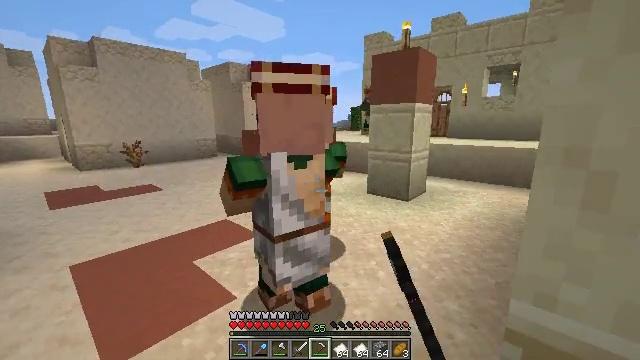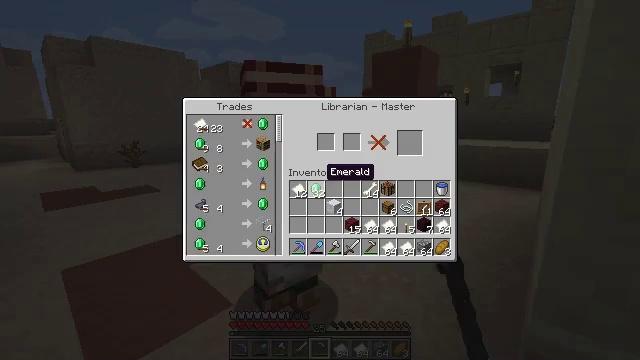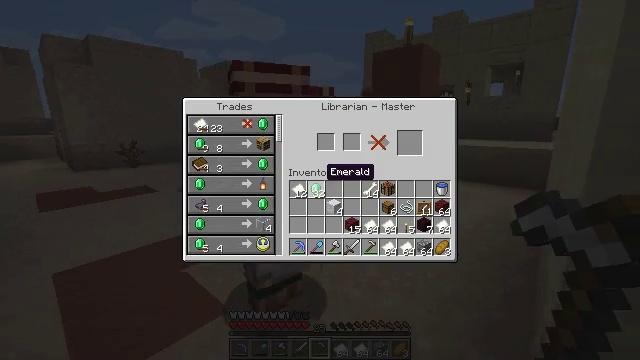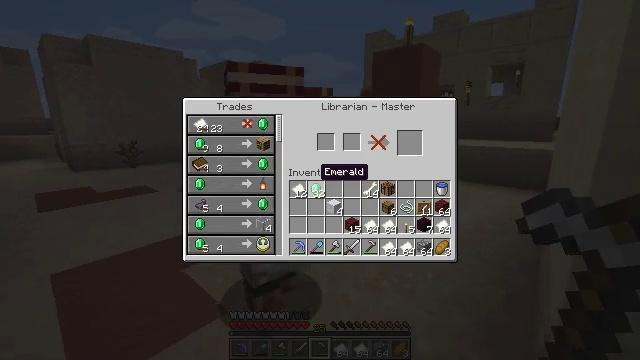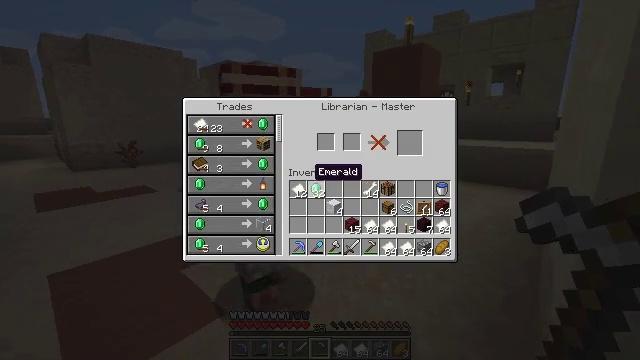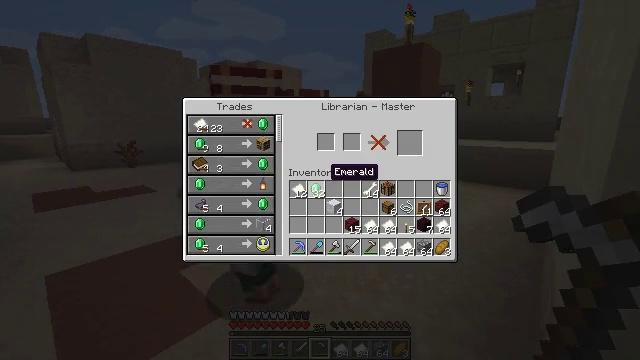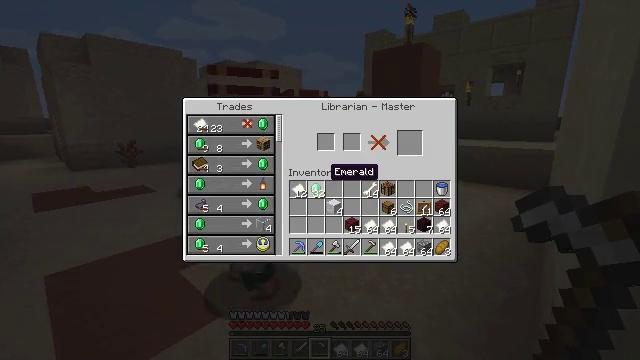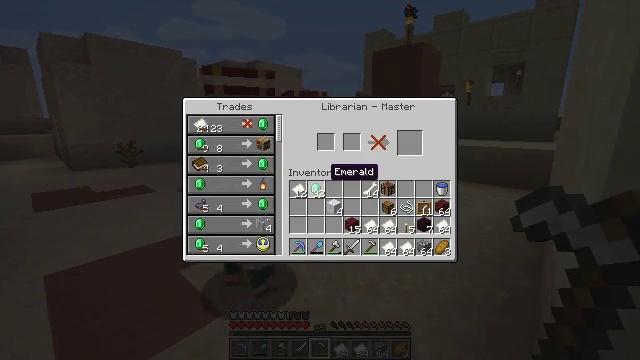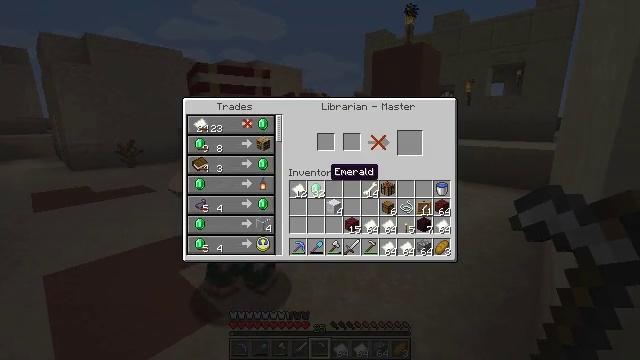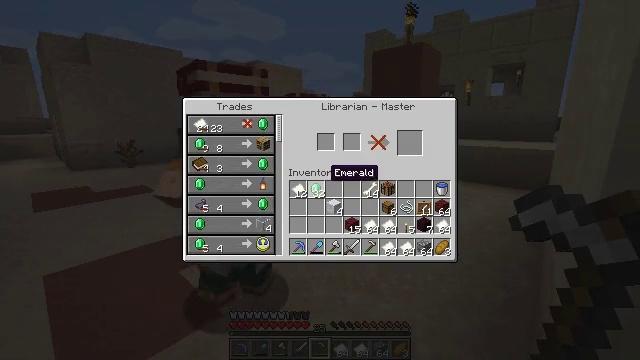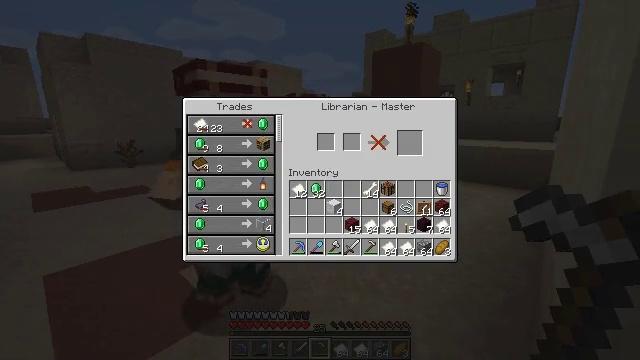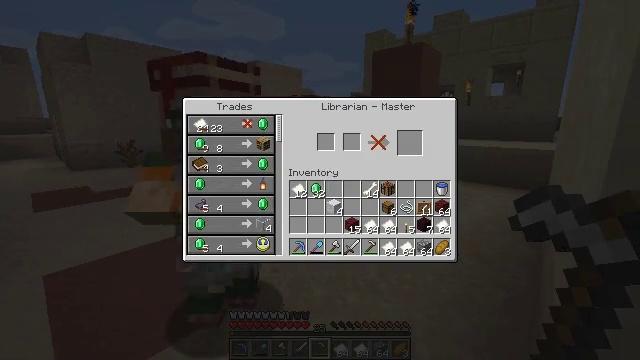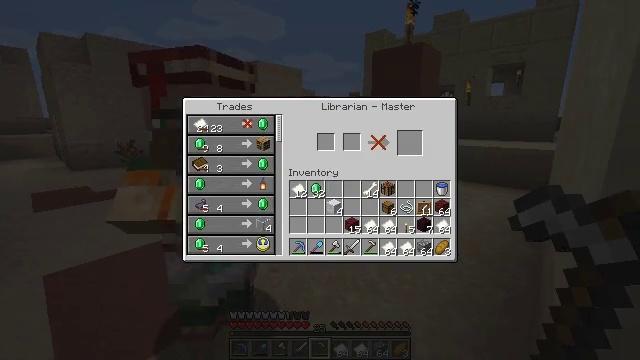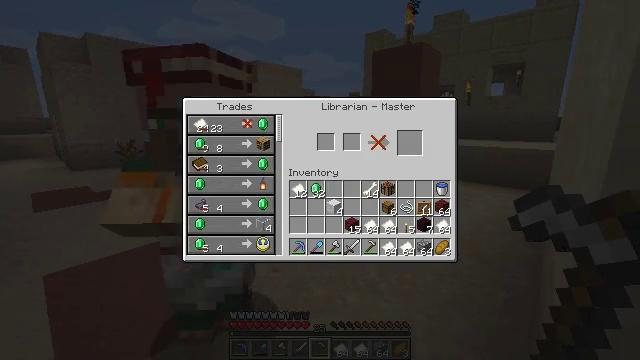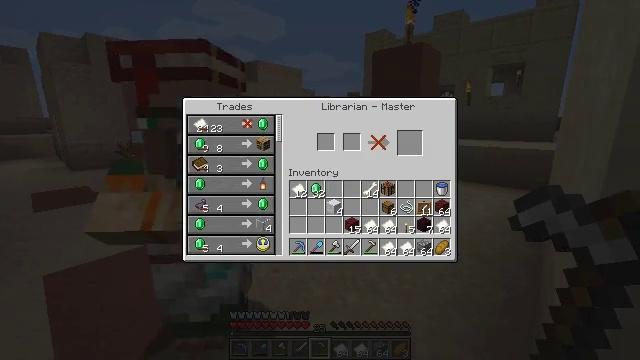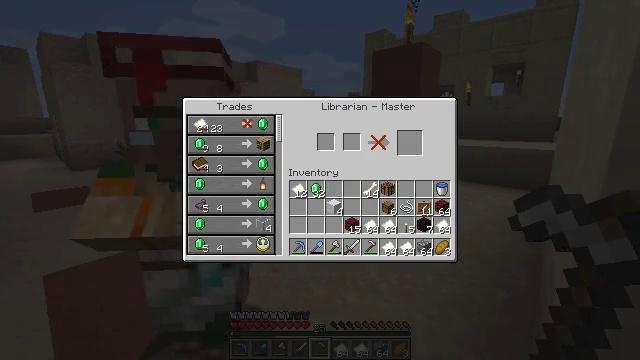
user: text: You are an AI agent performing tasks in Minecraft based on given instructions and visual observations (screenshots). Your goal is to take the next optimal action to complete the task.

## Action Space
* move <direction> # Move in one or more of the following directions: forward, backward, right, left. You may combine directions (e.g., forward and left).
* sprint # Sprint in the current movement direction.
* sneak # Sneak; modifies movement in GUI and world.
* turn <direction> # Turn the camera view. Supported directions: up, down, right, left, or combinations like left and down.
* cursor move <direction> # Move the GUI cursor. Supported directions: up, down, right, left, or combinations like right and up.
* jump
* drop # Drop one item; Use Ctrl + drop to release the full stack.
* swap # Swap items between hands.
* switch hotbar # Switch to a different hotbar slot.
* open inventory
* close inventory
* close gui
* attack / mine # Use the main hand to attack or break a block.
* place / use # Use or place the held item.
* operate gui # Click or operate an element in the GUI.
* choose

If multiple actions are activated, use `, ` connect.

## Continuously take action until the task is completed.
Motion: motion action
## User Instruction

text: Drop an iron hoe.
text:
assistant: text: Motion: move forward, open gui
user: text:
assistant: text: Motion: move forward
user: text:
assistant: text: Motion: move forward
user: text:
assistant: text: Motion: move forward
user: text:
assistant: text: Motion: move forward, cursor move right
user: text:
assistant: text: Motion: no_op
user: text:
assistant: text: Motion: no_op
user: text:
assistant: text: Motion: no_op
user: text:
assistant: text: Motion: no_op
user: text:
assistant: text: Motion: no_op
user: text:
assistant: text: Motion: cursor move left and up
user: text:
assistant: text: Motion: cursor move left and up
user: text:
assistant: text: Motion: no_op
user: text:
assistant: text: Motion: no_op
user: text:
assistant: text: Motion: no_op
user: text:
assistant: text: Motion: no_op
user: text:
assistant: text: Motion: close gui
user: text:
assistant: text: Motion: no_op
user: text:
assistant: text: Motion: no_op
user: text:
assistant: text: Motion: move forward, turn left
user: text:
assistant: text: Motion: move forward, turn left
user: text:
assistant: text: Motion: move forward, turn left
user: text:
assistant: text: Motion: move forward
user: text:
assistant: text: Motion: move forward
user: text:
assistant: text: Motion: move forward
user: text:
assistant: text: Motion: move forward, turn right
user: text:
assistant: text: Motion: move forward, turn right
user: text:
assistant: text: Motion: move forward, turn right
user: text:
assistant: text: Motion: move forward, turn right
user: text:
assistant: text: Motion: move forward, turn right